三年级 · 算术
根据除法整式填空。

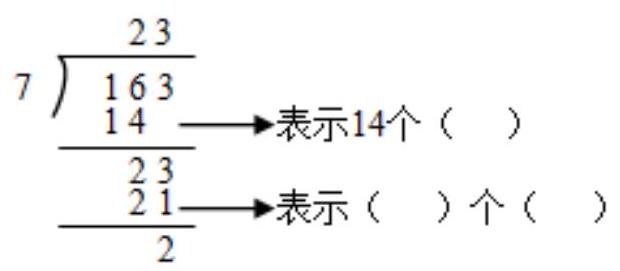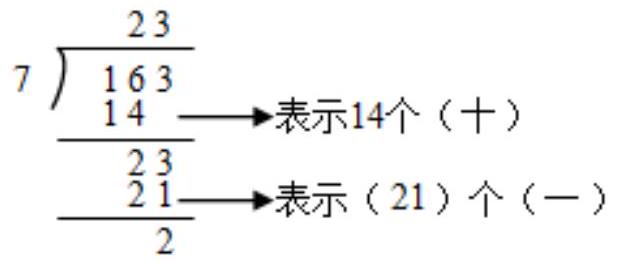
答案: 见详解

【分析】三位数除以一位数的除法法则: 从被除数的最高位除起, 如果最高位不够商 1 , 就看前两位;除到被除数的哪一位, 就把商写在那一位上面, 如果不够商 1 , 就在这一位商 0 ; 每次除得的余数必须比除数小。据此可知, 坚式计算时, 箭头所指部分的“14”表示的是: 14 个十、箭头所指部分的“ 21 ”表示的是: 21 个一。

【详解】根据分析可知,坚式中，箭头所指部分的“14”表示的是：14个十、箭头所指部分的“ 21 ”表示的是: 21 个一。
如下:

【点睛】熟练掌握三位数除以一位数的计算方法, 是解答此题的关键。